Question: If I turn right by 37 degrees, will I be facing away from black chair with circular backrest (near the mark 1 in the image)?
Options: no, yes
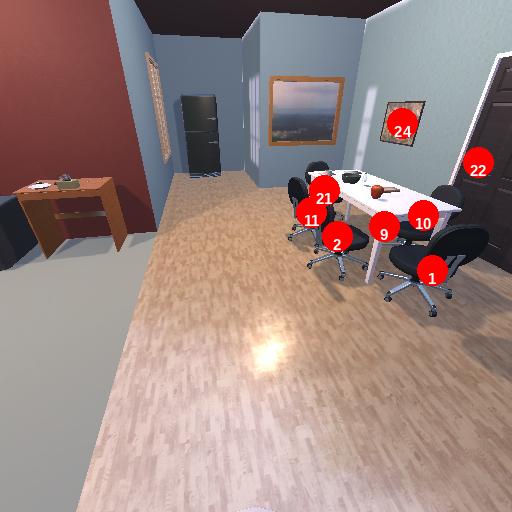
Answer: no